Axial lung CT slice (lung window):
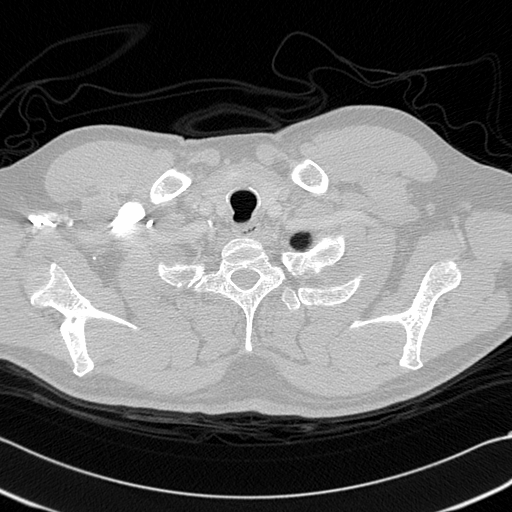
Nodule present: no